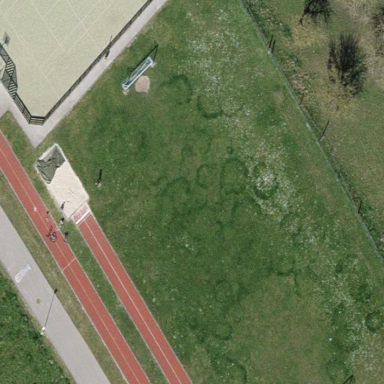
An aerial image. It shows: Multi-sport pitch for leisure and various sports activities.